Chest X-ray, PA view. Patient: 42 years old, sex F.
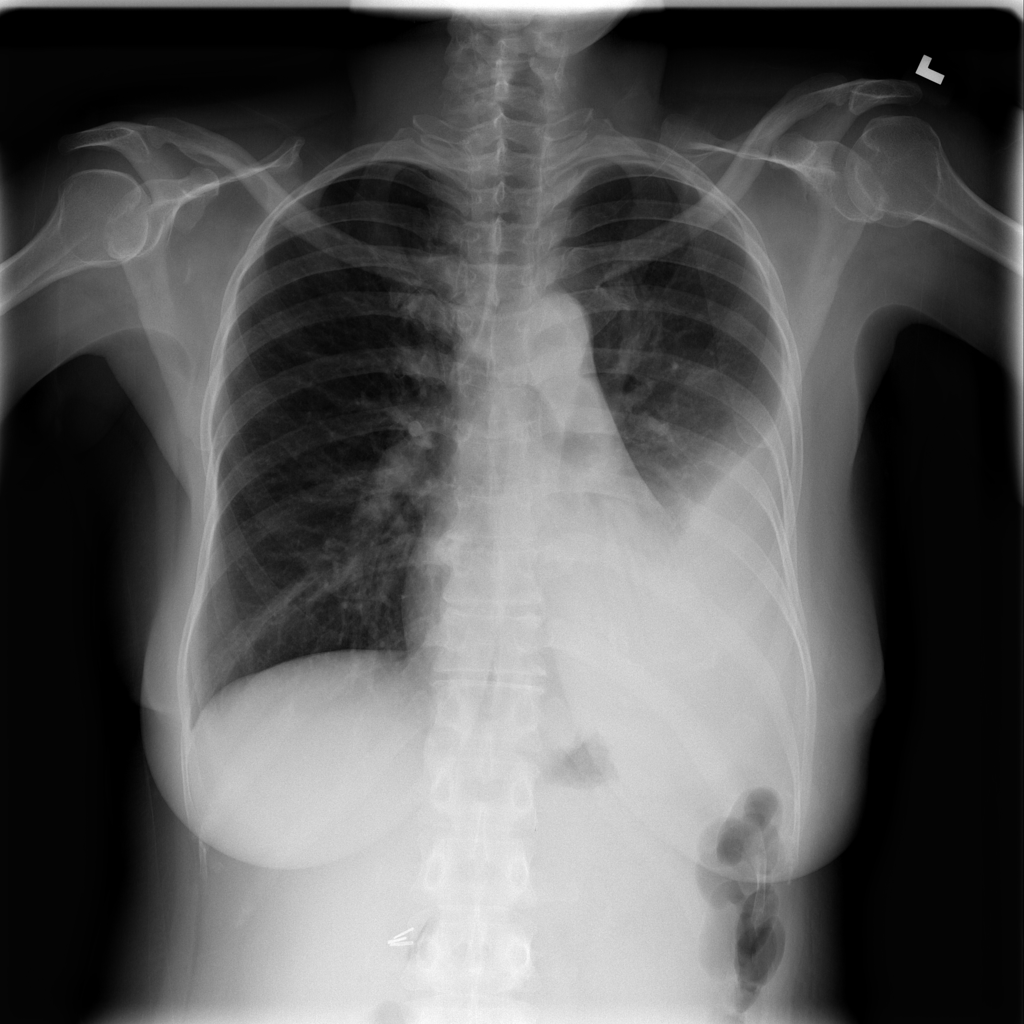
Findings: Effusion